Interaction volume radius: 5 \u00c5
Interaction volume height: 35 \u00c5
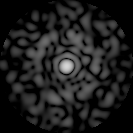
Disorder parameter: 0.8576